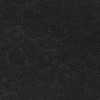
Atmospheric dust classification: dusty